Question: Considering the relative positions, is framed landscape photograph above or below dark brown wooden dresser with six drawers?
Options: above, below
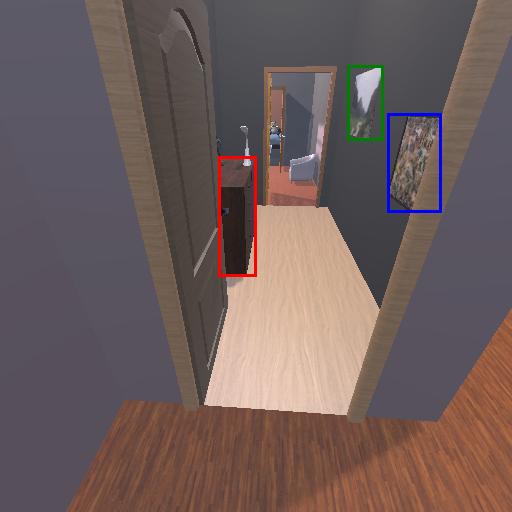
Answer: above